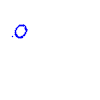
Particle: proton